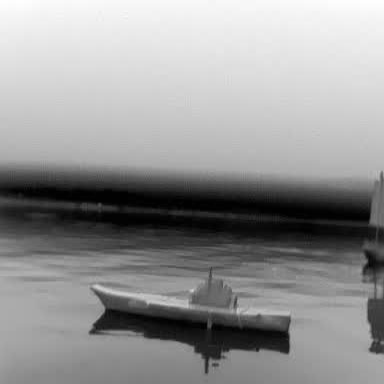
There are two objects shown in the infrared image, including a sailboat, and a warship.